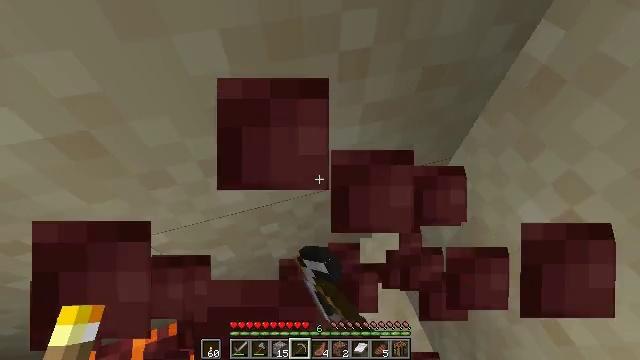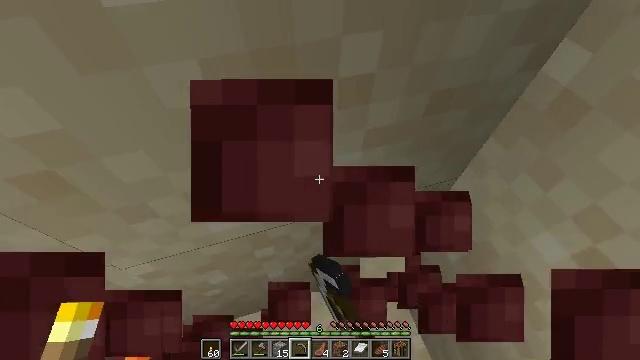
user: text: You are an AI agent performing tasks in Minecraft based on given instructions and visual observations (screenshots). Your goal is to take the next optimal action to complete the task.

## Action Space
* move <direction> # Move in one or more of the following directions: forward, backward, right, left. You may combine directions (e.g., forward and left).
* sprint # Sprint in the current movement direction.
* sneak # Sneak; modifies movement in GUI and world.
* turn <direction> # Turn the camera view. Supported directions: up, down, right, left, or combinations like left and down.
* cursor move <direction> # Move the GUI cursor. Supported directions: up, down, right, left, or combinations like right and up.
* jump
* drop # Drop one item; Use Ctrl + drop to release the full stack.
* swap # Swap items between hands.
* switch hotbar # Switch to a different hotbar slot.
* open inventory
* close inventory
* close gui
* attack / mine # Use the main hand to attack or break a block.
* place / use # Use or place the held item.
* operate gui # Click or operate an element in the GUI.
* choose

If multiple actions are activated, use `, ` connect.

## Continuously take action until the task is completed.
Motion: motion action
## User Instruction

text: Mine the netherrack in the Nether.
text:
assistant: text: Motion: move forward, attack / mine
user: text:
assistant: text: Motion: attack / mine